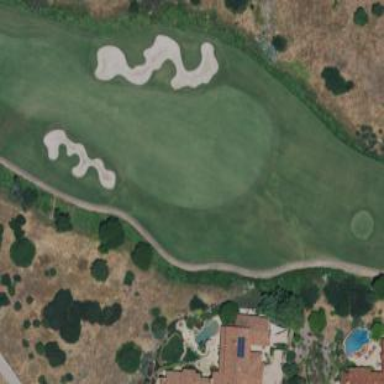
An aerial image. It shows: Grassy area designated as golf fairway.